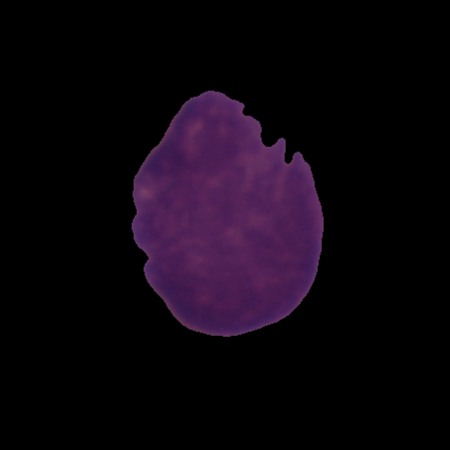
Label: healthy